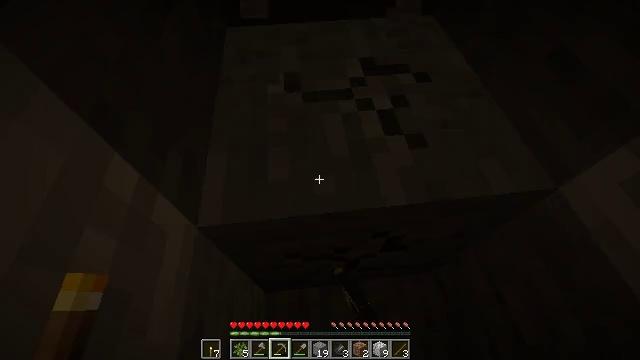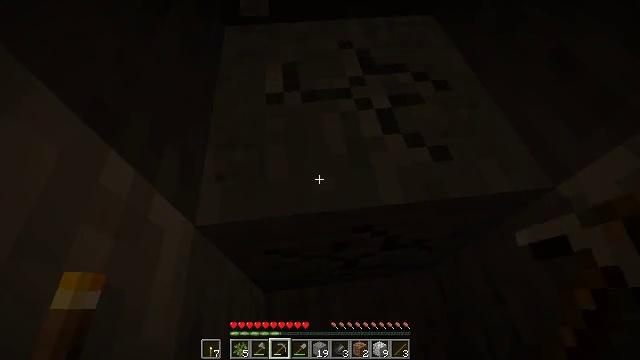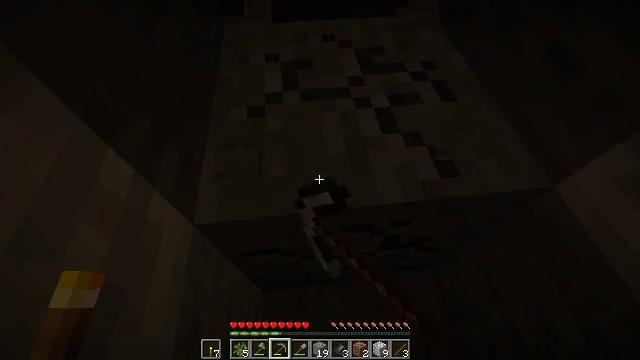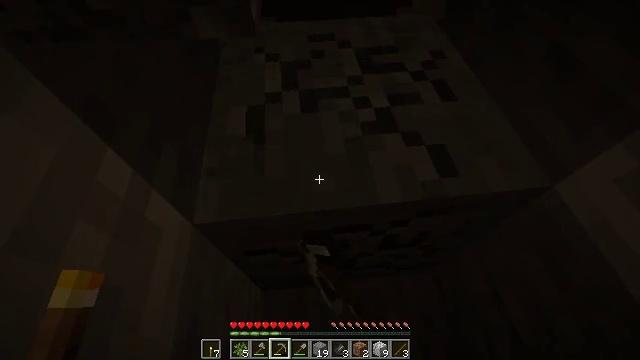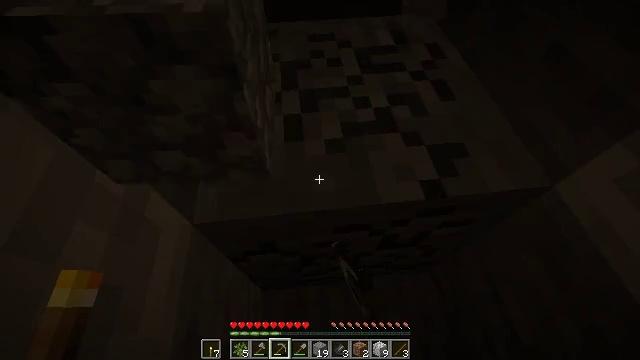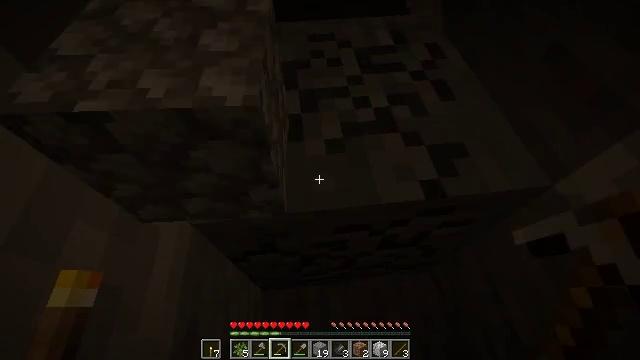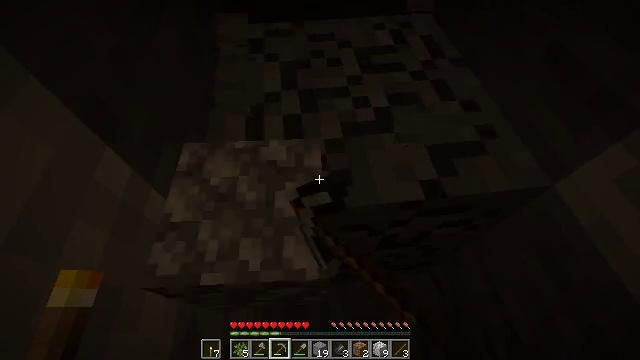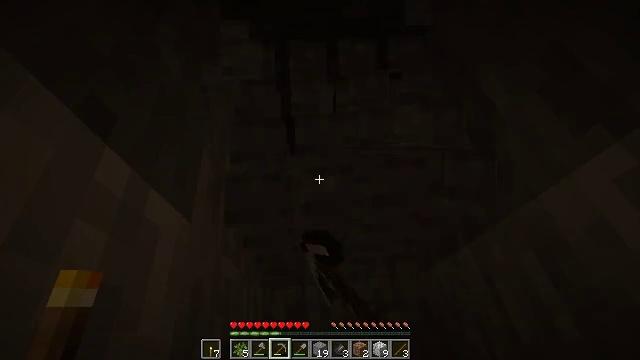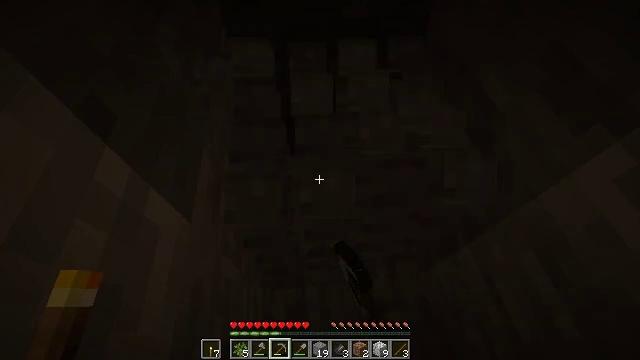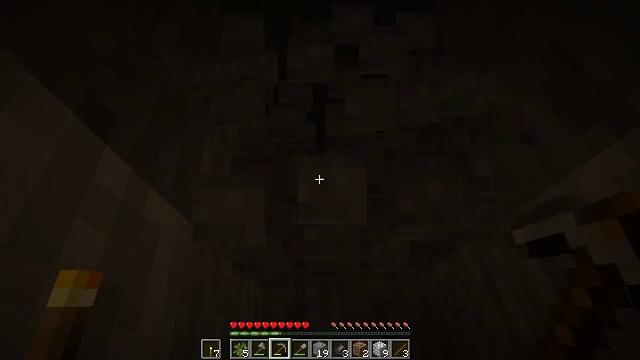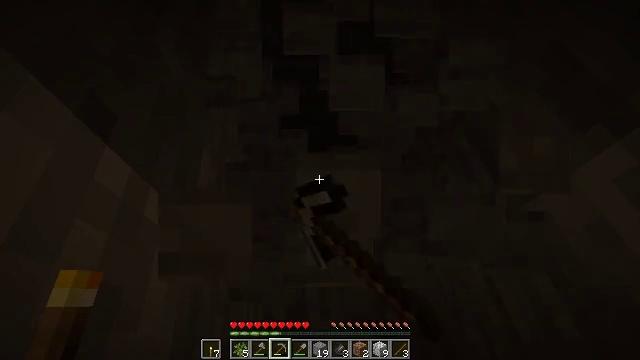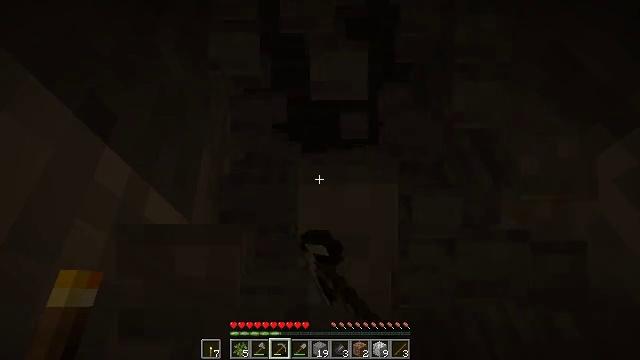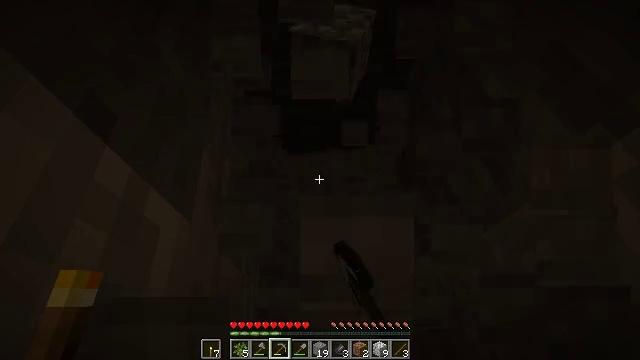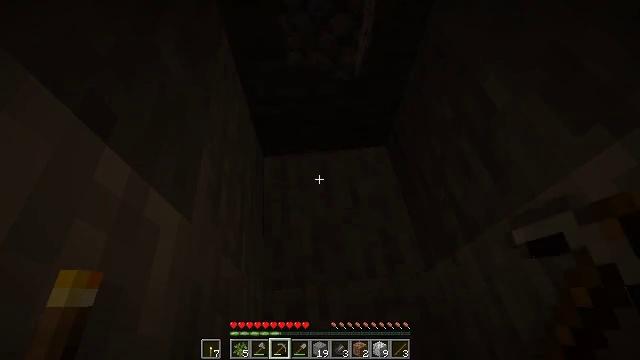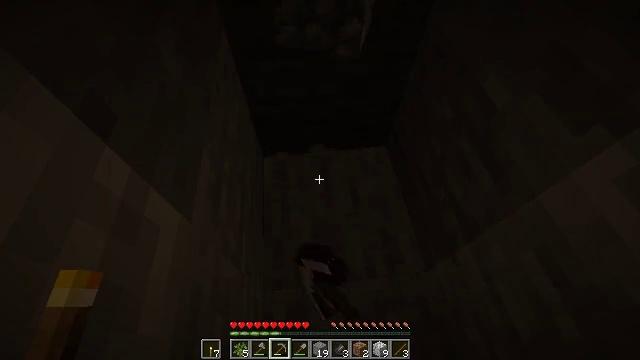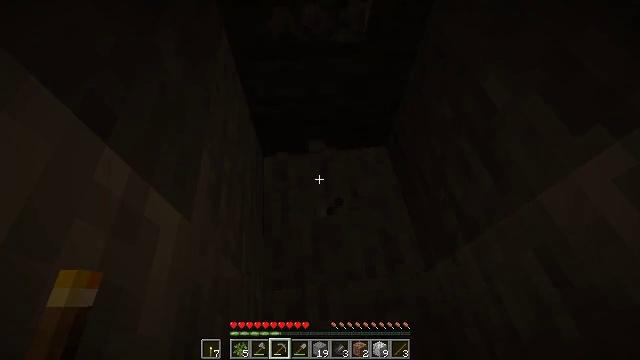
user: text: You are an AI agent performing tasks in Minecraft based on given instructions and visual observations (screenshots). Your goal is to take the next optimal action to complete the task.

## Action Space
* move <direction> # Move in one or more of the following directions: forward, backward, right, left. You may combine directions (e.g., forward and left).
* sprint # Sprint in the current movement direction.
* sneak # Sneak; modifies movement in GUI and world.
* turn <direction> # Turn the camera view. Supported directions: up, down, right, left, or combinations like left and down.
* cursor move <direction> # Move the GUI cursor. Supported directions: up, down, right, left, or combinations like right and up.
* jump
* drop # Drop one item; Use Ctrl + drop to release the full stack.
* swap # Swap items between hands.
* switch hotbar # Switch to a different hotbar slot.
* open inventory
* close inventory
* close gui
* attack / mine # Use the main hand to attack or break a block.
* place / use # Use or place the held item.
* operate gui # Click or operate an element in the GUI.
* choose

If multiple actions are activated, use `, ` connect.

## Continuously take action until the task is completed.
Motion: motion action
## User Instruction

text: Harvest stone in the caves.
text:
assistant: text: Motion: attack / mine
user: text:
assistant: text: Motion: attack / mine
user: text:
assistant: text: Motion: attack / mine
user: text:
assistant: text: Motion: attack / mine
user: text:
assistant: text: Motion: attack / mine
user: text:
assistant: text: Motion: attack / mine
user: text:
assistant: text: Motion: attack / mine
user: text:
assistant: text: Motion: attack / mine
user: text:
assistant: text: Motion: attack / mine
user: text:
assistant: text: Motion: attack / mine
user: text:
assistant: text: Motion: attack / mine
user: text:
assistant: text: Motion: attack / mine
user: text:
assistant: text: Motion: attack / mine
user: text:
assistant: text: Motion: attack / mine
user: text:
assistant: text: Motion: attack / mine
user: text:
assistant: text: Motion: attack / mine
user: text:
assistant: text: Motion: attack / mine
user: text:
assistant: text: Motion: attack / mine
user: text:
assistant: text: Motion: attack / mine
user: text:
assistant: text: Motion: attack / mine
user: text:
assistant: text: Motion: attack / mine
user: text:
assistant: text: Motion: attack / mine
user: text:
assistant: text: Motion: attack / mine
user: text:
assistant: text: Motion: attack / mine
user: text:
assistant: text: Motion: attack / mine
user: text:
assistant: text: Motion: attack / mine
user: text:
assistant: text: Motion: attack / mine
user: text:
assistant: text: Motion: attack / mine
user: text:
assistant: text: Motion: attack / mine
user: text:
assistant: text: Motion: move forward, attack / mine